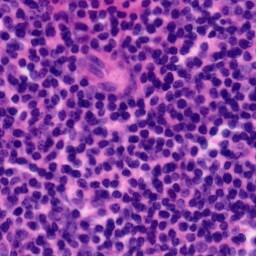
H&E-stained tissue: Tonsil